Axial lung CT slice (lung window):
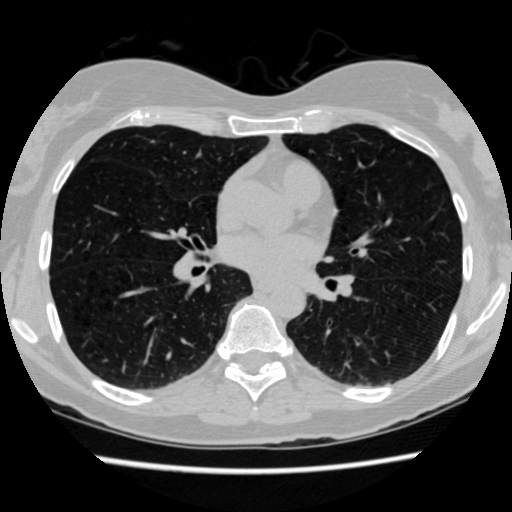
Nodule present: no